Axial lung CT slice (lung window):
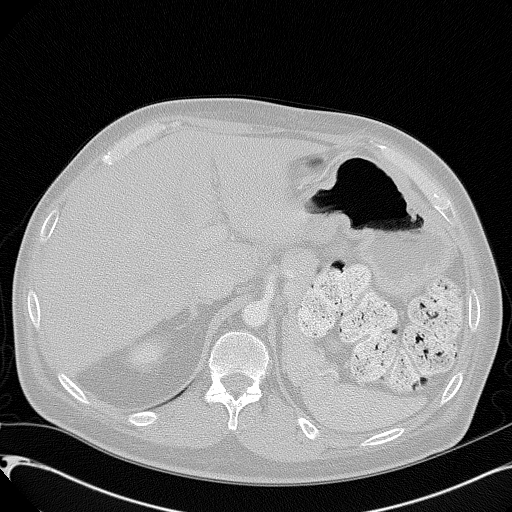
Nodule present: no